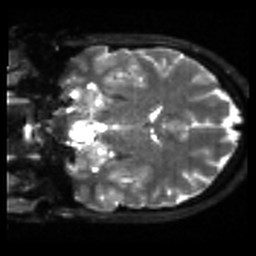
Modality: sbref
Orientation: coronal
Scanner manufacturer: siemens
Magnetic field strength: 3 T
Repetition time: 4 s
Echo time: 0.0594 s